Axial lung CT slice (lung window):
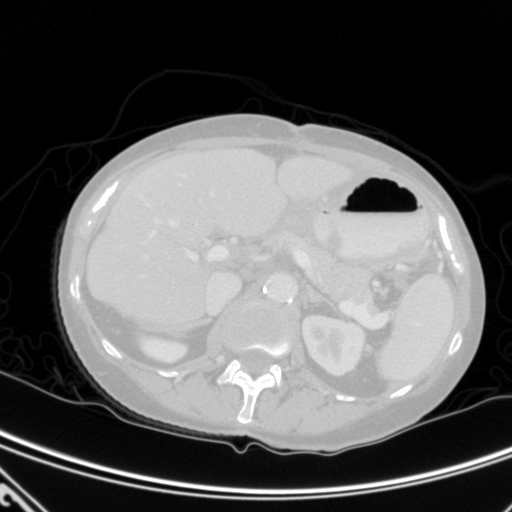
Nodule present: no